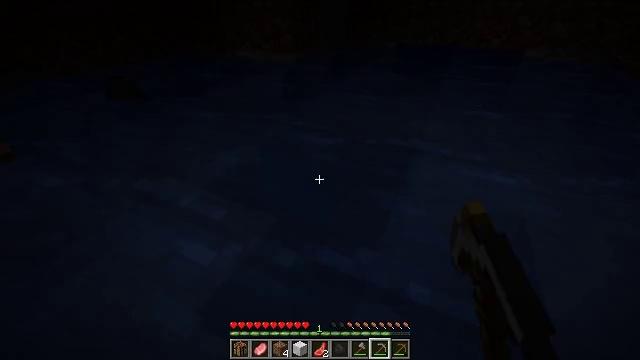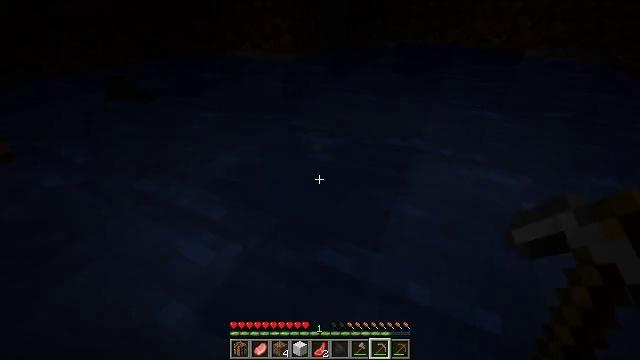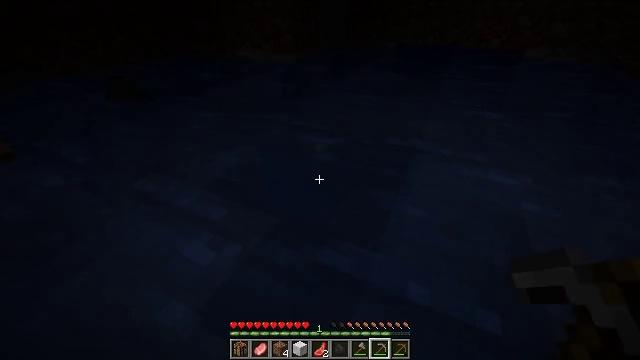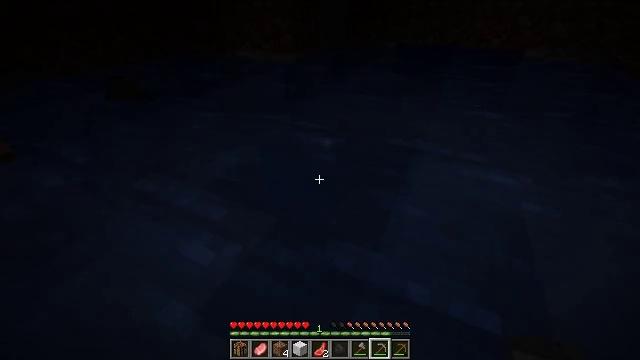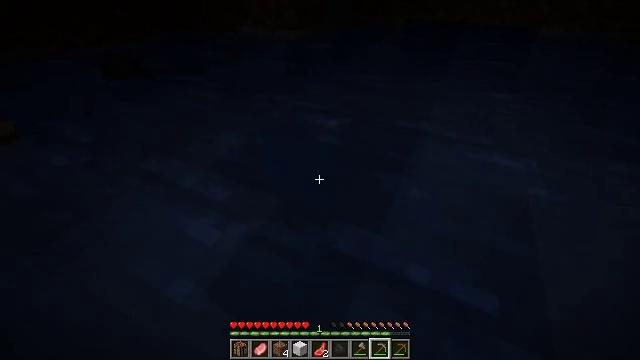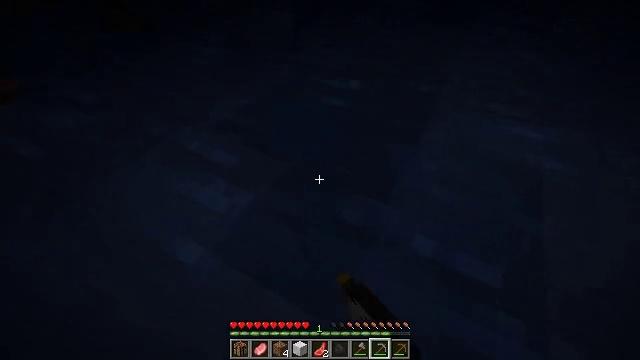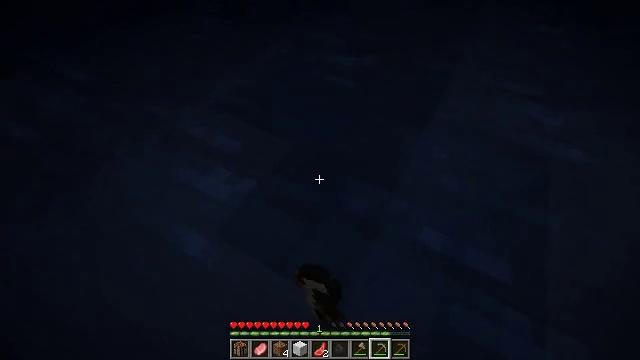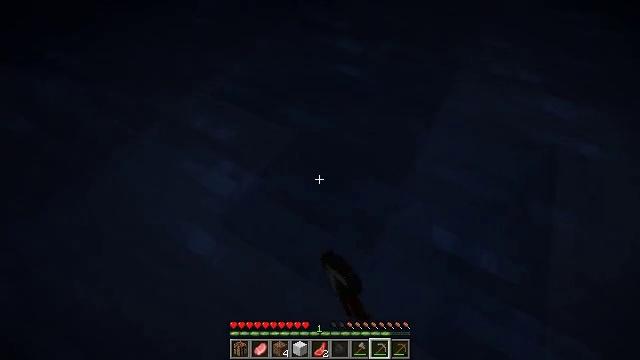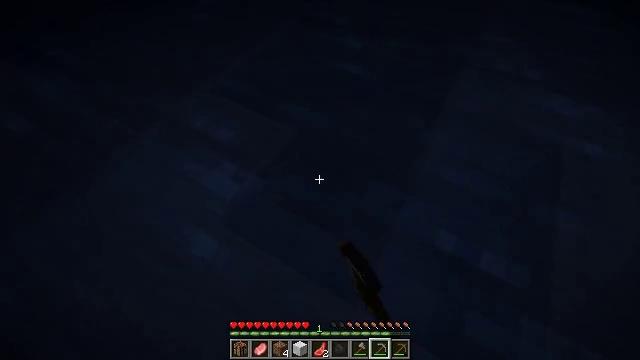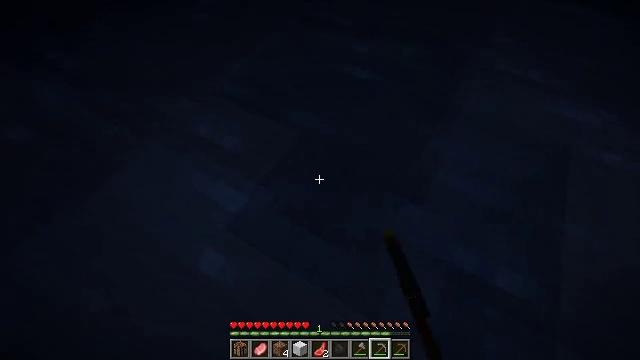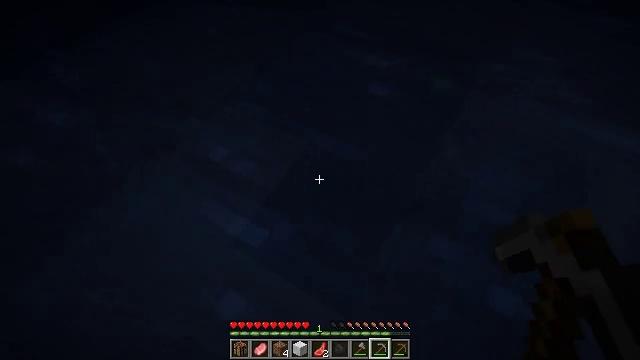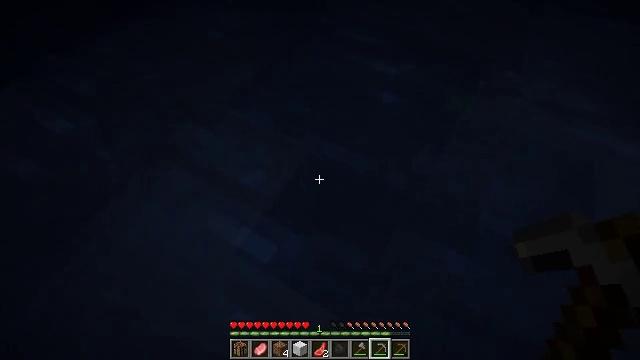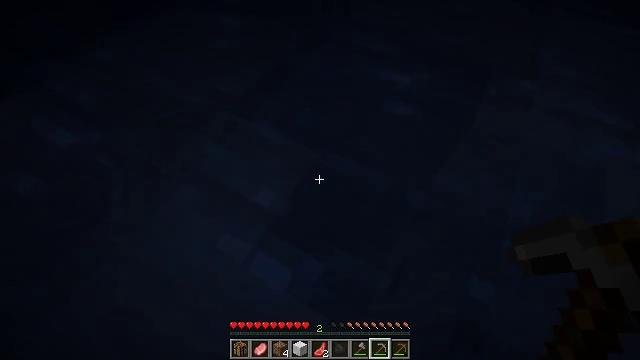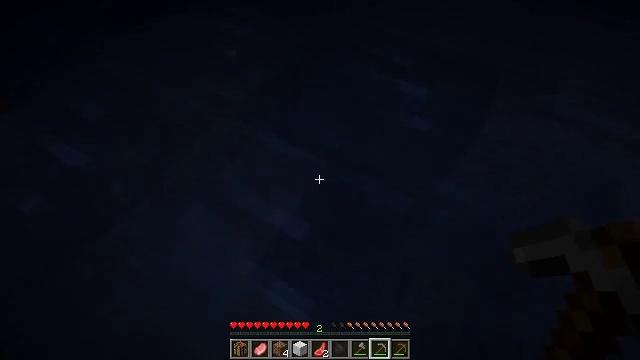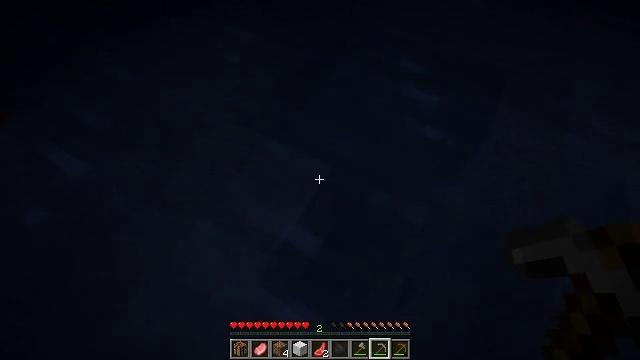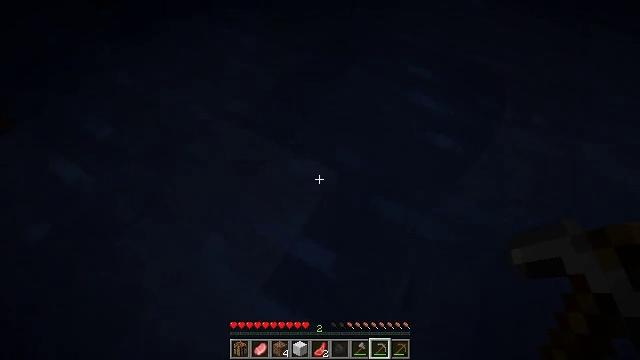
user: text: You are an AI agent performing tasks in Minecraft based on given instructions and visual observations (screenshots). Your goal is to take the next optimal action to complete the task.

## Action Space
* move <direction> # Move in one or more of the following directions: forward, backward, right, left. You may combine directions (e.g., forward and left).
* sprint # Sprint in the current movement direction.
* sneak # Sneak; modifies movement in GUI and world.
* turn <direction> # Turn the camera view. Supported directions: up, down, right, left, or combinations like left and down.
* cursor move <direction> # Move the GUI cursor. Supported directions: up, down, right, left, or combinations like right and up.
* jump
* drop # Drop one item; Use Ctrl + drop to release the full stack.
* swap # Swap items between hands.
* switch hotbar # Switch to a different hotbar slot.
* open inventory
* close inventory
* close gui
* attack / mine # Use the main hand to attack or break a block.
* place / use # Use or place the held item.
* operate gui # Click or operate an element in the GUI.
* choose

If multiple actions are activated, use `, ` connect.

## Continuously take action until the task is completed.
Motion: motion action
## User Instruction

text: Collect the podzol with your tools.
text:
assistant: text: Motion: attack / mine
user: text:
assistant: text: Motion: attack / mine
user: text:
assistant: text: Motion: attack / mine
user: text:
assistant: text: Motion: move forward, turn down, attack / mine
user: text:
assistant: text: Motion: move forward, turn left and down
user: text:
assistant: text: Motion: move forward and move left, turn down
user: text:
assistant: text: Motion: move forward and move left, turn down
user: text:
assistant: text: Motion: move forward and move left, turn down
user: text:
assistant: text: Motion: move forward and move left
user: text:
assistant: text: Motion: move forward and move left
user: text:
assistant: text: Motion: move forward and move left
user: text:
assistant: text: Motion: move forward and move left
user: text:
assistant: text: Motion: move forward and move left
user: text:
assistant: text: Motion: move forward and move left
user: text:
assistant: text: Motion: move forward and move left
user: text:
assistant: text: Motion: move forward
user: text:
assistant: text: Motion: move forward
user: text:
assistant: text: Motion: move forward
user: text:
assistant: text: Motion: move forward
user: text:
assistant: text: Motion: move forward
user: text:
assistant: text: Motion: move forward
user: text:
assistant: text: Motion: move forward
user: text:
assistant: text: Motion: move forward
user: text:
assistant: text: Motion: move forward
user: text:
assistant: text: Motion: move forward and move left
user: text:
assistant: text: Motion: move forward and move left
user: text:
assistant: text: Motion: move forward and move left
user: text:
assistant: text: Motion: move forward and move left
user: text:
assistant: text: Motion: move forward and move left
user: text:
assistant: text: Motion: move forward and move left